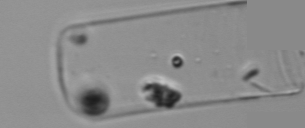
Label: Guinardia_flaccida